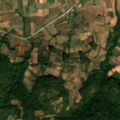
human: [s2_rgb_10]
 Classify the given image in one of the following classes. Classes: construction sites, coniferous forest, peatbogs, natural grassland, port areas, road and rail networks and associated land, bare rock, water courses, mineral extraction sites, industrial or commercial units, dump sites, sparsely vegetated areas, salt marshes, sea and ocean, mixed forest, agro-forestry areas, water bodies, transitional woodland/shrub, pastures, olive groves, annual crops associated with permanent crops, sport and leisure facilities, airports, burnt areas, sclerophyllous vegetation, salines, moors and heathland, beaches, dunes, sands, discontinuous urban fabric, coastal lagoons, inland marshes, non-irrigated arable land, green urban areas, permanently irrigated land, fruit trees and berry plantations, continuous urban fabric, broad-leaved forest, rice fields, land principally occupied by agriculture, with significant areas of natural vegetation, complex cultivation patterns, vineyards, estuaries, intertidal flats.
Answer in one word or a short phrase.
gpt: complex cultivation patterns, land principally occupied by agriculture, with significant areas of natural vegetation, broad-leaved forest